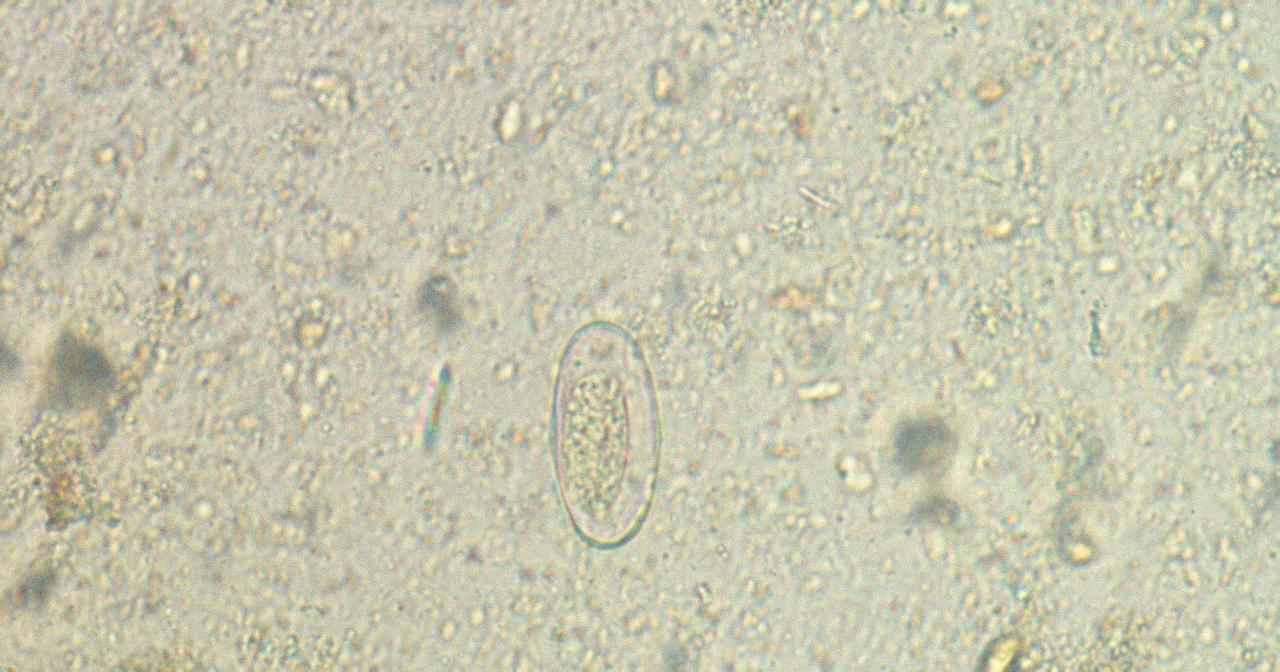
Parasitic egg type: Enterobius vermicularis